Question: I have a Swing application with some sort of repaint issue. When a screen (JFrame) is closed, artifacts from that screen are sometimes painted over other screens. It is completely unreproducible on the 100+ developer machines at our office and most of the thousands of users using this software. For the past several years, there have been scattered reports of the issue, but we have always blamed in on the graphics card or driver. The number of reports of the issue have risen sharply, though, in the last several months, so we need to figure out the real cause.
Almost all of our clients run on Windows, and it affects both Windows 7 and 8 machines. We typically run on JRE 1.6.0_29, but the issue also happens on 1.6.0_45 and 1.7.0_51.
The picture below illustrates the issue. I outlined the artifact in red - this is part of another JFrame that was closed. When the JFrame was visible, it wasn't at that location on the screen. Also note that the columns of the JTable just above the artifacts are out of line. Lastly, notice that the artifact isn't painted just over the JTable, but over its parent JScrollPane and a separate JPanel at the very bottom of the screen.
Anybody have any ideas what could cause this?

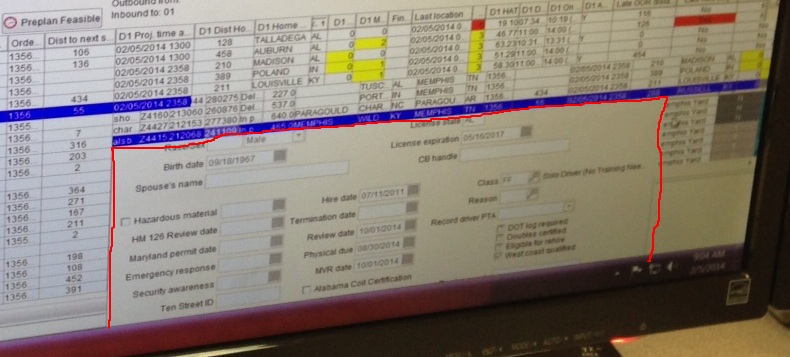
Answer: In order to have this issue "closed" (i.e. answered) here, the result from the comments:
> : Although I have never encountered such an error, it might be worth trying -Dsun.java2d.opengl=true or -Dsun.java2d.d3d=false
(referring to the VM flags listed at <URL>
> : Adding -Dsun.java2s.d3d corrected the issue.
(I assume that this referred to setting -Dsun.java2s.d3d=, since it is enabled by default)
---
Regarding the question from the last comment:
""
I have not yet used the 'd3d' flag, but only the 'opengl' flag, for some experiments, and not for performance tests. So I don't know in how far this flag noticably affects the performance. Again, my gut feeling is that for simple applications, this should not really have a noticable effect. With "simple", I mean applications that only use standard GUI components, and do not perform complex custom rendering operations via a 'Graphics2D' in in an overridden 'paintComponent' method. But according to the screenshot, this application might at least involve the most complex "standard GUI component" that exists in Swing - namely a JTable. So if you have, for example, a large JTable in a ScrollPane, possibly with complex custom CellRenderers, you should consider a dedicated test of the performance impact on some (preferably the slowest) of the target machines, if possible.